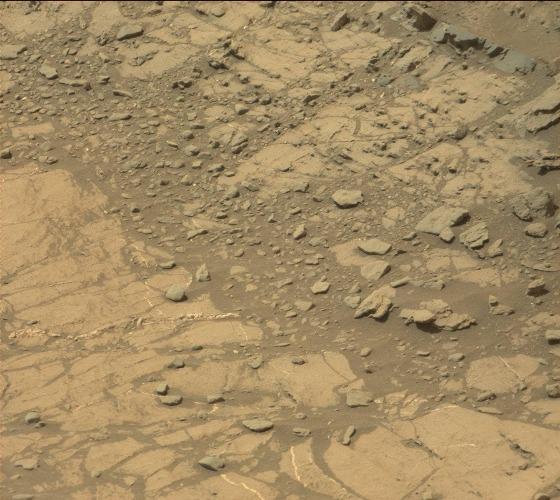
Terrain classes present: Bedrock, Gravel / Sand / Soil, Rock, Shadow